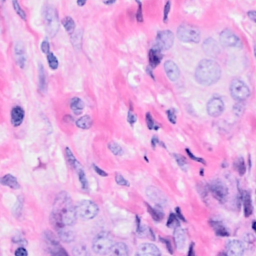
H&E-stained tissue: Breast